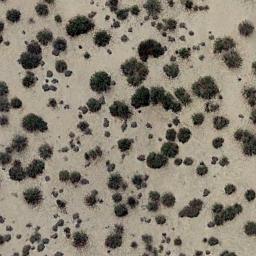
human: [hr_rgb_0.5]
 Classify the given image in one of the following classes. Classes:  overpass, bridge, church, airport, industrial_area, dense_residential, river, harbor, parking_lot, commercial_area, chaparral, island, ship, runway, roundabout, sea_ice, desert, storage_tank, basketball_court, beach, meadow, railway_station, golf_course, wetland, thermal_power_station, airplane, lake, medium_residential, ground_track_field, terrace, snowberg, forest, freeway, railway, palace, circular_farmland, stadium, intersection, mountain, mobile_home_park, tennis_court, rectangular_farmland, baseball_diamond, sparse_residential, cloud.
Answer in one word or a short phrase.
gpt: chaparral